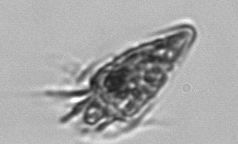
Label: Strombidium_tintinnodes